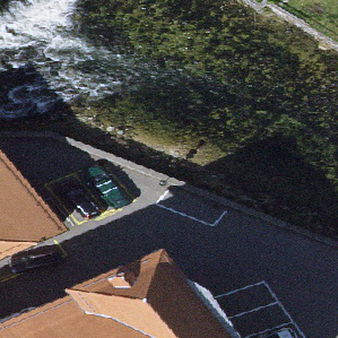
Label: other